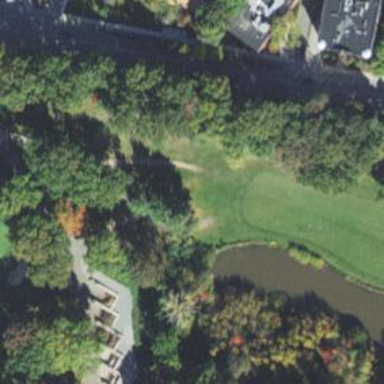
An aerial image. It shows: Path used for both walking and golf.